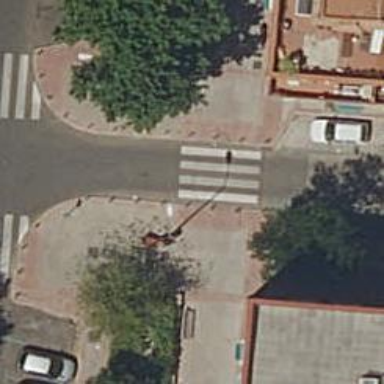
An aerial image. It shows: Bollard barrier.